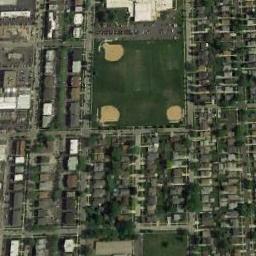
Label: baseball_diamond